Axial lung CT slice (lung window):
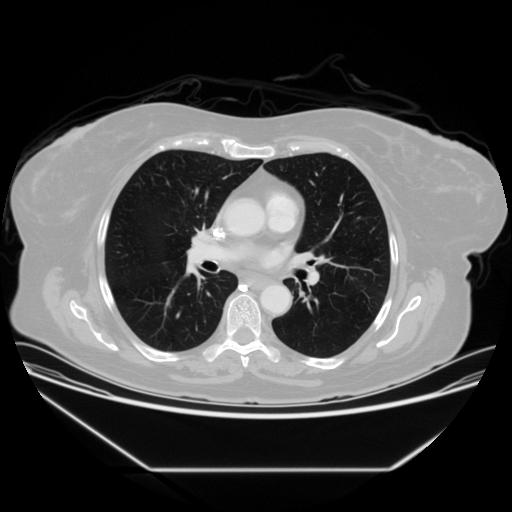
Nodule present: no